Question: I am starting to use shiny.fluent R package which based on Microsoft's Fluent UI to build an app, but I stuck at making Nav component
Here is the sample code from shiny.fluent example:
'''
library(shiny)
library(shiny.fluent)
navigation_styles <- list(
root = list(
height = "100%",
width = "30%",
boxSizing = "border-box",
border = "1px solid #eee",
overflowY = "auto"
)
)
link_groups <- list(
list(
links = list(
list(key = "toggle_hide", icon = "GlobalNavButton"),
list(
name = "Home",
expandAriaLabel = "Expand Home section",
collapseAriaLabel = "Collapse Home section",
links = list(
list(
name = "Activity",
url = "http://msn.com",
key = "key1",
target = "_blank"
),
list(
name = "MSN",
url = "http://msn.com",
disabled = TRUE,
key = "key2",
target = "_blank"
)
),
isExpanded = TRUE
),
list(
name = "Documents",
url = "http://example.com",
key = "key3",
isExpanded = TRUE
),
list(
name = "Pages",
url = "http://msn.com",
key = "key4"
),
list(
name = "Notebook",
url = "http://msn.com",
key = "key5",
disabled = TRUE
),
list(
name = "Communication and Media",
url = "http://msn.com",
key = "key6"
),
list(
name = "News",
url = "http://cnn.com",
icon = "News",
key = "key7",
target = "_blank",
iconProps = list(
iconName = "News",
styles = list(
root = list(
fontSize = 20,
color = "#106ebe"
)
)
)
)
)
)
)
shinyApp(
ui = withReact(
Nav(
groups = link_groups,
selectedKey = "key1",
styles = navigation_styles
)
),
server = function(input, output) {
}
)
'''
My desire visual output is:

Please help me on this issue, I still cannot found any available solutions online
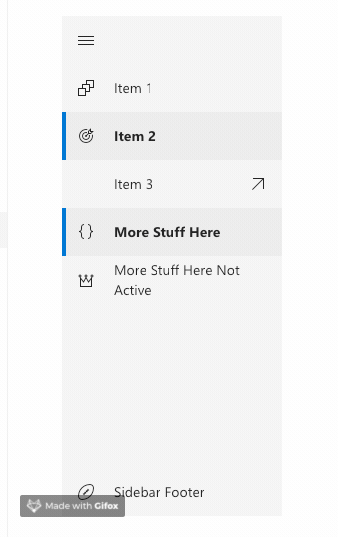
Answer: I achieved this by using transition on hover instead of a expand button. Check the change I made in style. The nested menu is going to be a problem with this method though.
'''
navigation_styles <- list(
root = list(
height = "100%",
width = "30%",
boxSizing = "border-box",
border = "1px solid #eee",
overflowY = "auto",
//TRYOUT THE CODE BELOW
transition: 'width 0.3s ease-in-out',
selectors: {
':hover':{
width: '100%'
}
}
)
)
'''